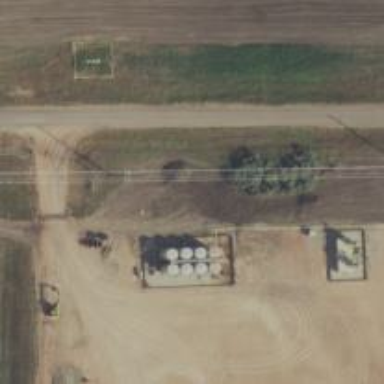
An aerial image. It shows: Storage tank that is man-made.